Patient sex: M
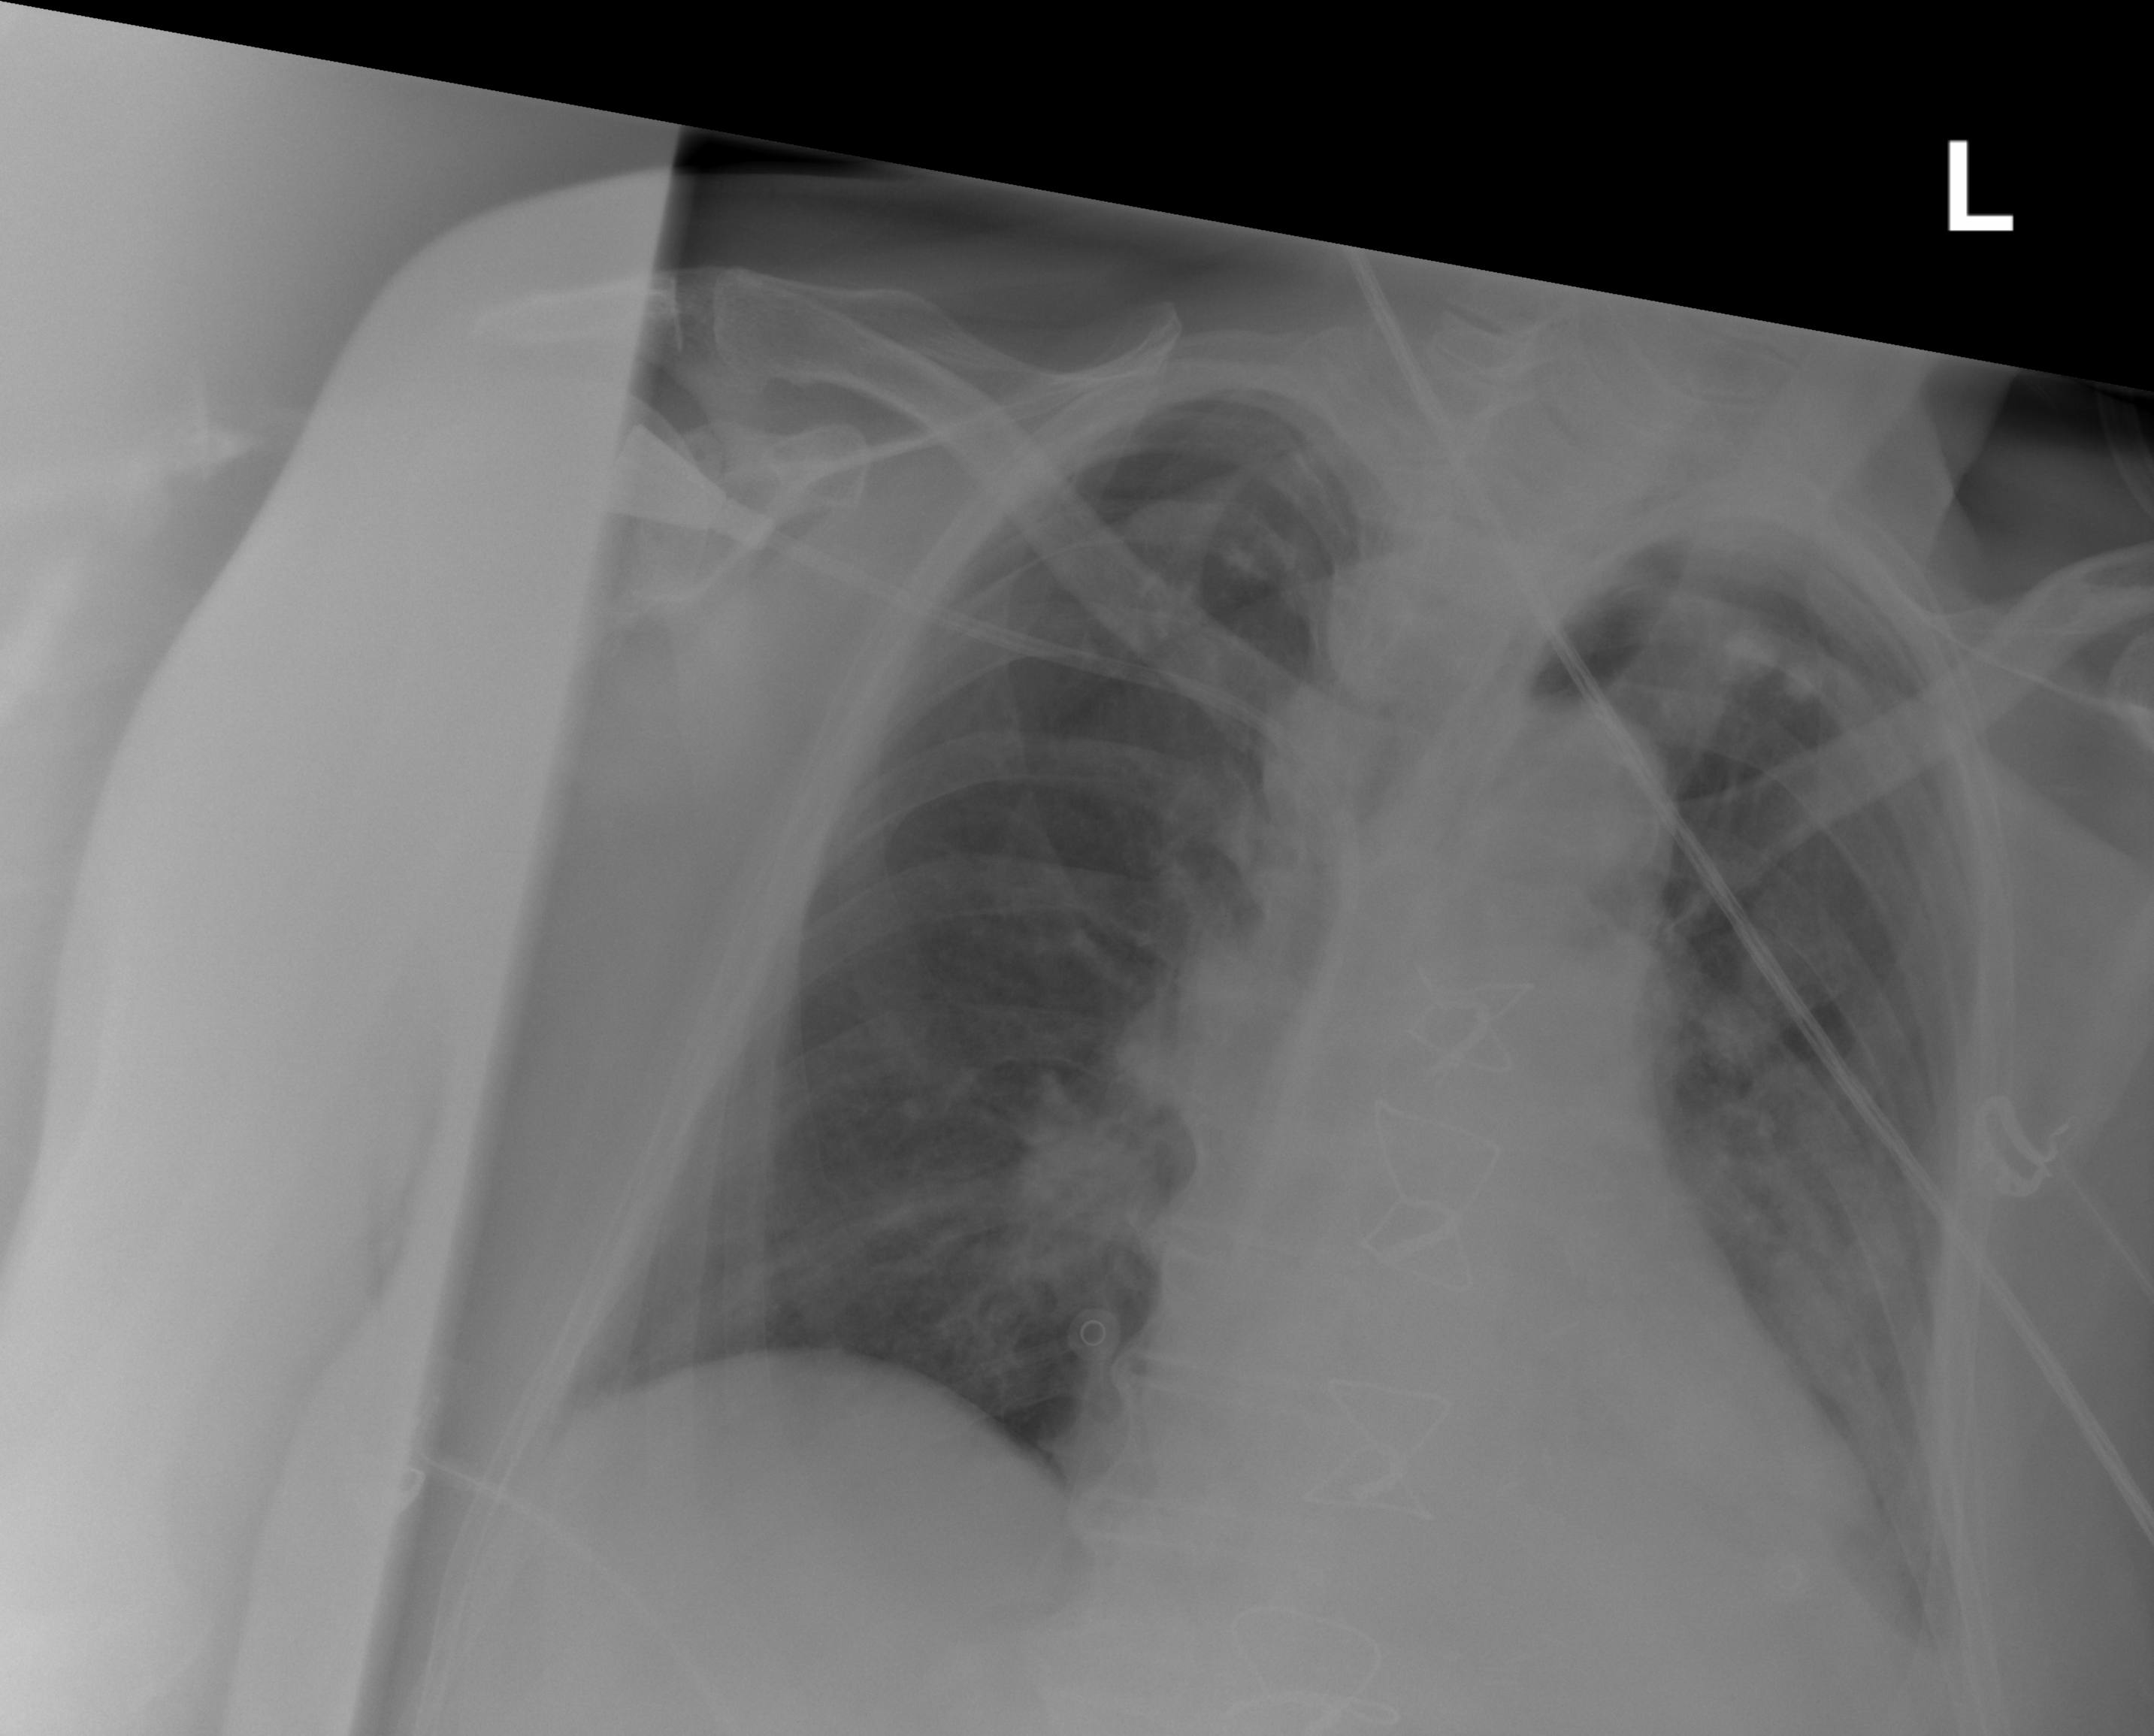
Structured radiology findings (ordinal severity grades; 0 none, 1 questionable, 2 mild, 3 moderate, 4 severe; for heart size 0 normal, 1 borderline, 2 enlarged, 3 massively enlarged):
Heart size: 2
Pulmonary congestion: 2
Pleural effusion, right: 0
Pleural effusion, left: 1
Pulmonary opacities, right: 0
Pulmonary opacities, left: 2
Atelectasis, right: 0
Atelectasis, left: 2